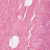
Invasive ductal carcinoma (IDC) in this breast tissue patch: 0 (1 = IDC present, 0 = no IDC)